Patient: sex F, age 65
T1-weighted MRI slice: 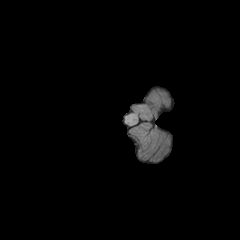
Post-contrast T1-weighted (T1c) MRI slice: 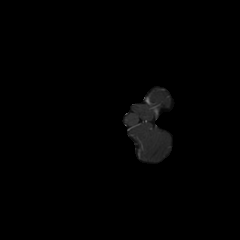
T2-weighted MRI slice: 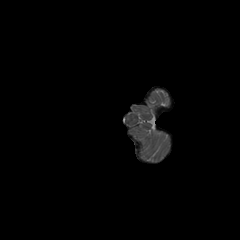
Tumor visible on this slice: no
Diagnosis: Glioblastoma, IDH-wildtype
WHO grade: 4